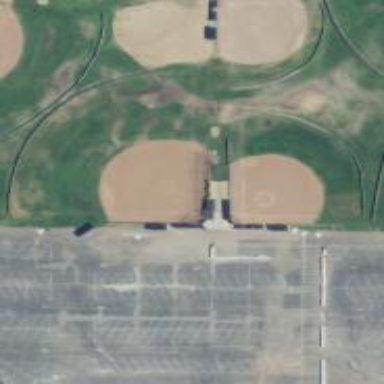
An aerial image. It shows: Softball pitch for leisure land activities.